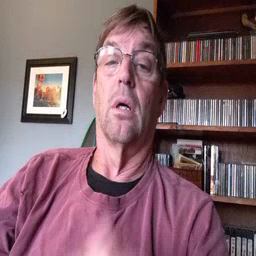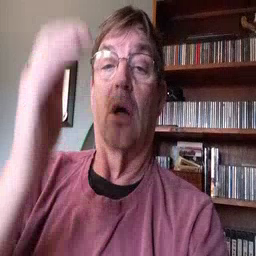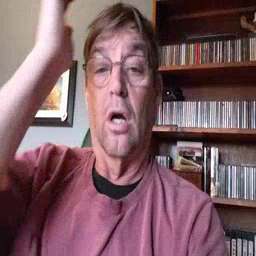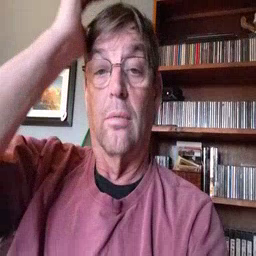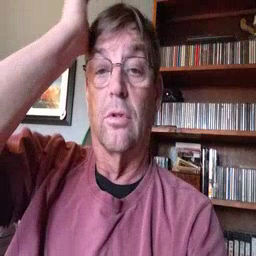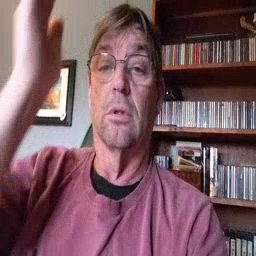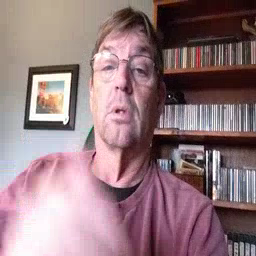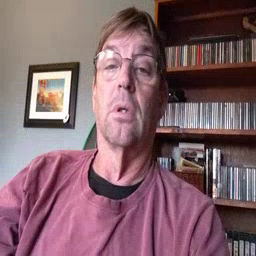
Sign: garbage